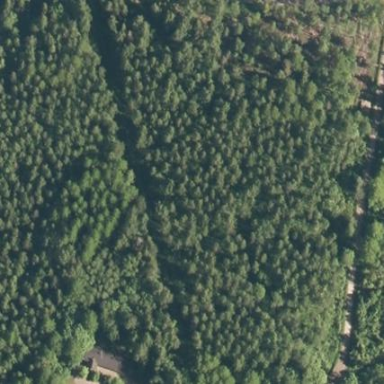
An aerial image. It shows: Scrub area designated for logging.